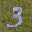
Label: 3